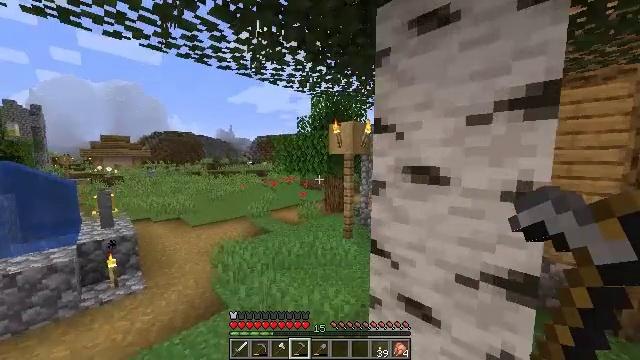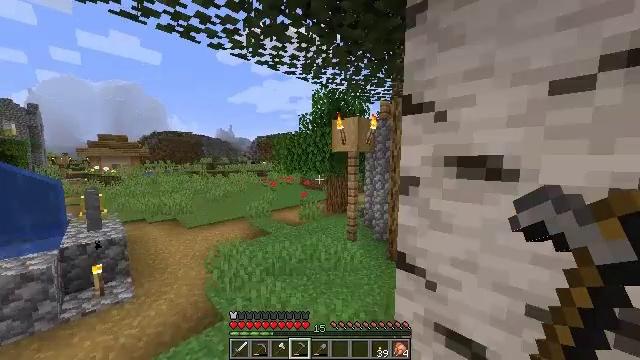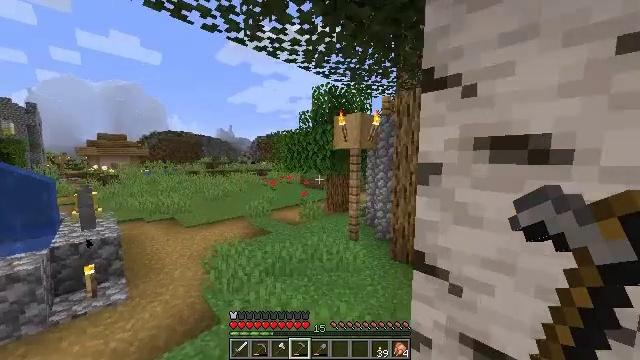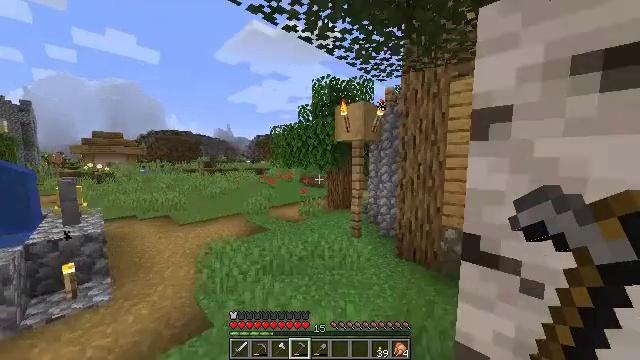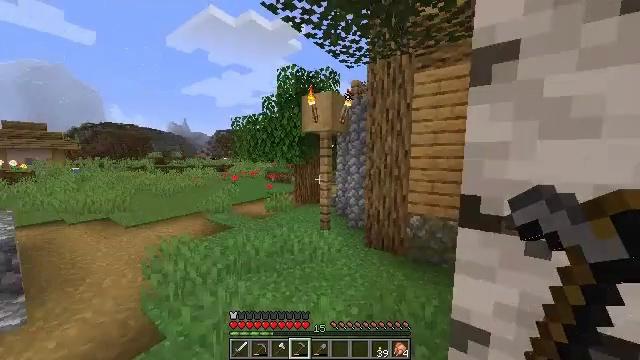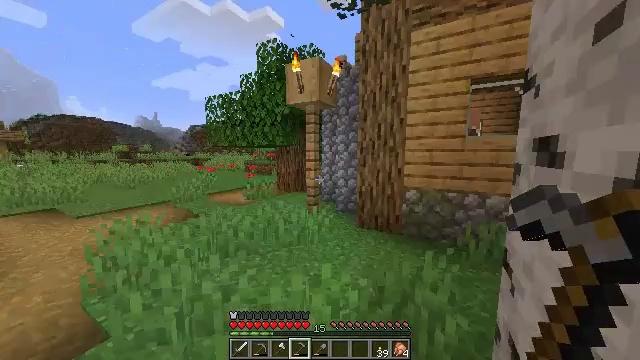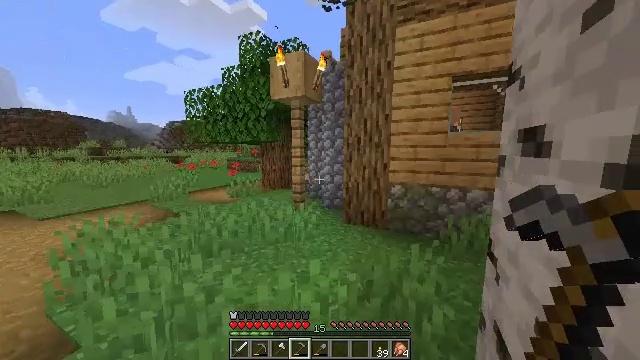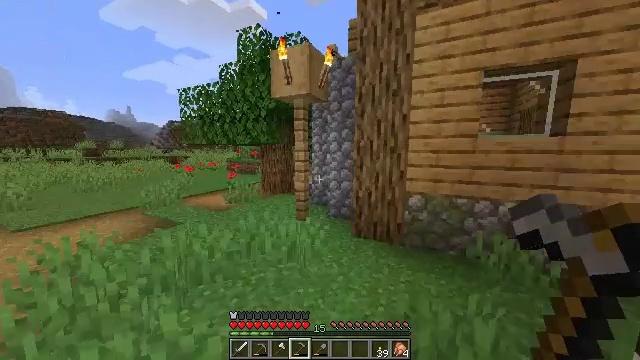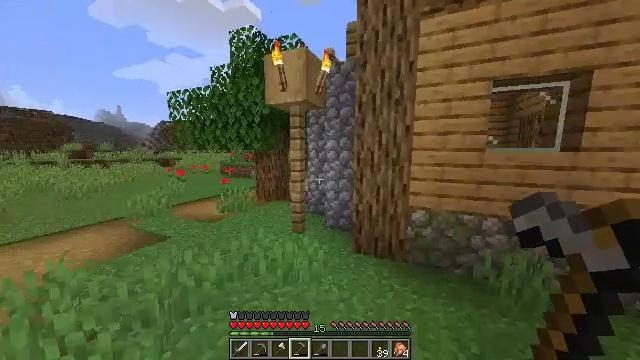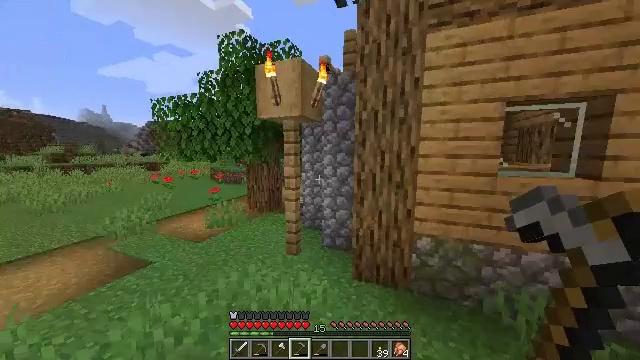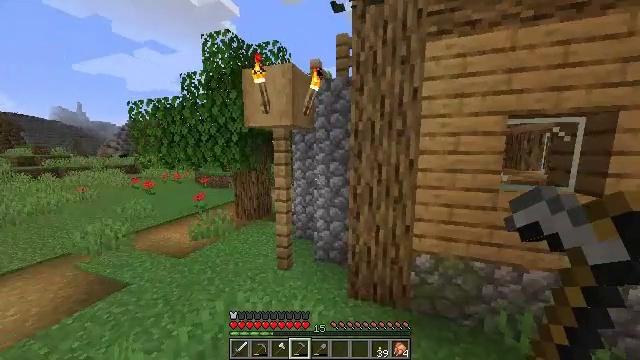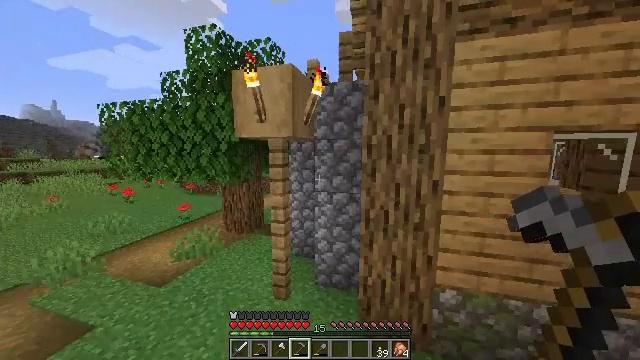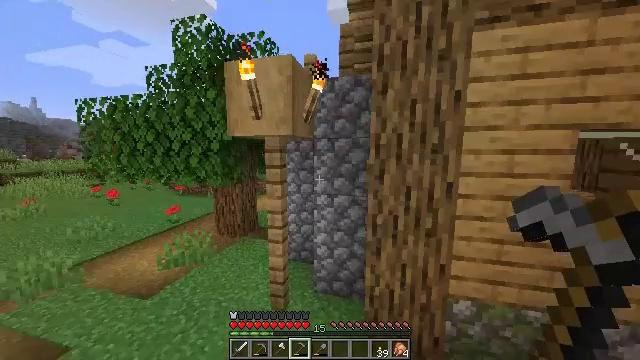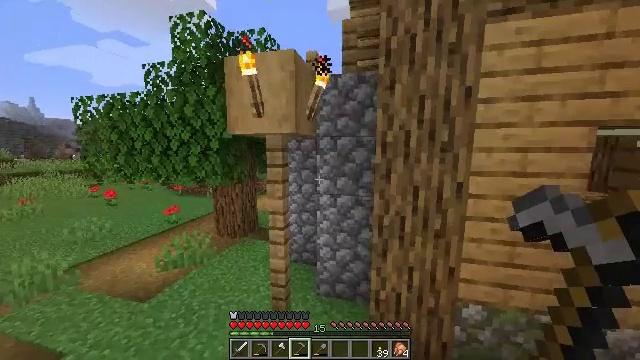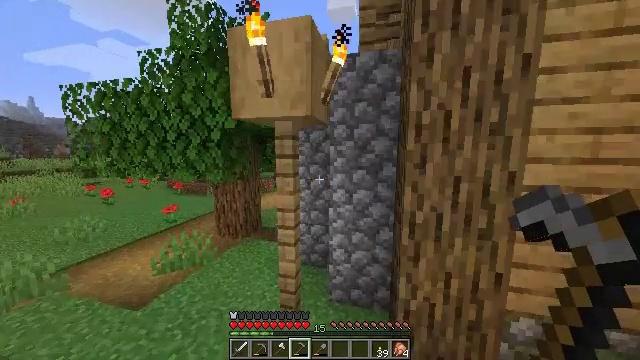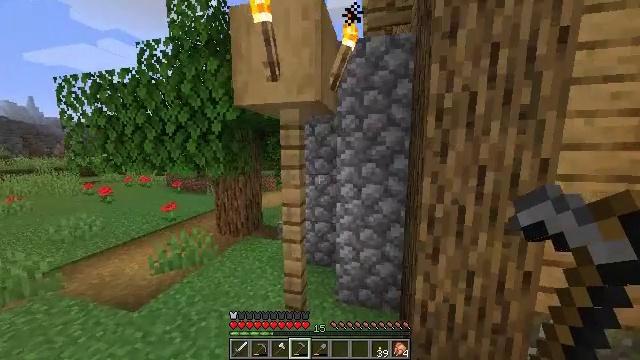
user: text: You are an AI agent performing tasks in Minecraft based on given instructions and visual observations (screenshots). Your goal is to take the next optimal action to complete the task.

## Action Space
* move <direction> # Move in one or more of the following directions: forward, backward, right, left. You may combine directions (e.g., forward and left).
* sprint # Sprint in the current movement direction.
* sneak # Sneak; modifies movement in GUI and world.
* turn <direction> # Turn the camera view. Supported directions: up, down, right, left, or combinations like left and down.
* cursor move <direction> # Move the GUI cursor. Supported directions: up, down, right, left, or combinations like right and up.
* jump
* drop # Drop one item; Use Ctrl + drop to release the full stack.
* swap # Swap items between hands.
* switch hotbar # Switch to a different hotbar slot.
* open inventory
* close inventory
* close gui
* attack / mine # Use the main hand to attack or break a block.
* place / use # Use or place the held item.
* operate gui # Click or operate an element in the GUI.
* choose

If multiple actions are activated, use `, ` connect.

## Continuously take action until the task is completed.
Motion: motion action
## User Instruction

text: Gather oak leaves by attacking.
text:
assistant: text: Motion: move forward, sprint, jump
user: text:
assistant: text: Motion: move forward, sprint, jump
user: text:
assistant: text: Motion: move forward, sprint, jump
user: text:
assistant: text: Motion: move forward, sprint, turn right, jump
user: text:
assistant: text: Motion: move forward, sprint, turn right, jump
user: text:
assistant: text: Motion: move forward, sprint, turn right, jump
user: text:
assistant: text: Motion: move forward, sprint, jump
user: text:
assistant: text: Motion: move forward, sprint, turn right, jump
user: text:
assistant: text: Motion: move forward and move left, sprint, turn right, jump
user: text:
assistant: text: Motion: move forward and move left, sprint, turn right, jump
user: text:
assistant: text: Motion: move forward and move left, sprint, turn right, jump
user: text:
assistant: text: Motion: move forward and move left, sprint, turn right, jump
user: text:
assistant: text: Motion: move forward and move left, sprint, jump
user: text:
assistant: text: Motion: move forward and move left, sprint, jump
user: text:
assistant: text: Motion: move forward and move left, sprint
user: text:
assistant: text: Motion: move forward and move left, sprint
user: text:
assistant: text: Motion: move forward and move left, sprint
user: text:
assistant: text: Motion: move forward and move left, sprint
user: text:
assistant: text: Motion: move forward and move left, sprint
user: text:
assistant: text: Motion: move forward and move left, sprint
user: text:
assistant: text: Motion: move forward and move left, sprint, turn right
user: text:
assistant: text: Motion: move forward, sprint
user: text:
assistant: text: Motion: move forward, sprint, turn right
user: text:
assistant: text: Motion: move forward, sprint, turn right
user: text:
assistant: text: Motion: move forward, sprint
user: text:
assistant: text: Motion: move forward, sprint
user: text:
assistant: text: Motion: move forward, sprint
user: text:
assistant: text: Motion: move forward, sprint
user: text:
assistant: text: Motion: move forward, sprint, turn right
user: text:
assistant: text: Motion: move forward, sprint, turn right